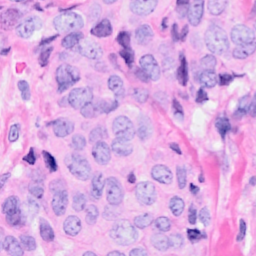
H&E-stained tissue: Breast